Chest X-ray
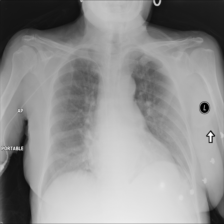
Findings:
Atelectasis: negative
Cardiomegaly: negative
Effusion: negative
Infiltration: negative
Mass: negative
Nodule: negative
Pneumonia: negative
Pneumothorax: negative
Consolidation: negative
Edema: negative
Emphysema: negative
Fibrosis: negative
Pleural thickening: negative
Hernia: negative